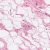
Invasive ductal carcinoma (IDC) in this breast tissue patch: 0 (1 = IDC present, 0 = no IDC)